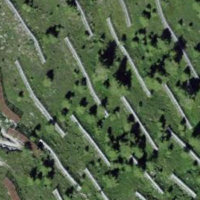
EUNIS habitat code: 41
Species observed at this site:
Tachymarptis melba